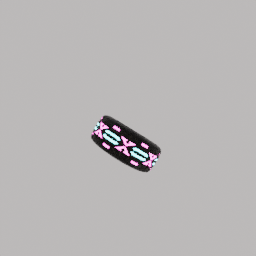
Label: mechanical